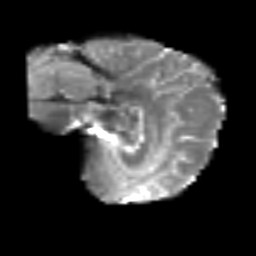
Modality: T2w
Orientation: sagittal
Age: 68
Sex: female
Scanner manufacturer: siemens
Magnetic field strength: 3 T
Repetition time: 6.1 s
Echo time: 0.101 s